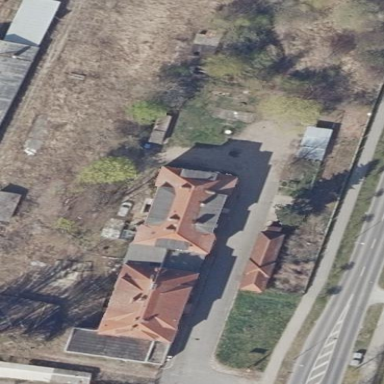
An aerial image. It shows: Historical railway station housed within building.